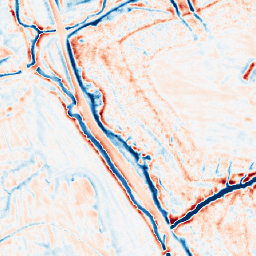
Category: edge_preserving
Decomposition family: bilateral
Decomposition parameters: d: 15
sigma_color: 75
sigma_space: 150
Upsampling method: nearest
Upsampling parameters: scale: 2
Upsampling scale: 2